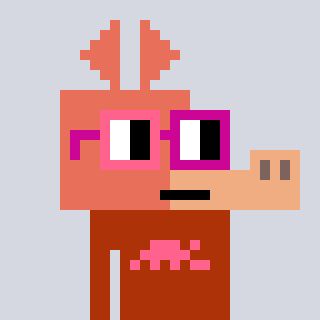
a pixel art character with square pink and red glasses, a aardvark-shaped head and a hotbrown-colored body on a cool background